Question: I am making a game in Java that uses an isometric grid pseudo-3D system. It uses tiles that have this basic shape:

I can't work out how to make a hitbox that covers all the area of a tile, and only the area of a tile. I need this because all my tiles are stacked and hitbox stacking can produce unwanted results.
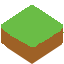
Answer: It would depend a bit on your targeted framework (as it might already support the functionality), but at a very basic level, you could make use of the Java2D's Shape API to create a polygon representing the shape of the tile and use it's contains and intersects functionality
<URL>